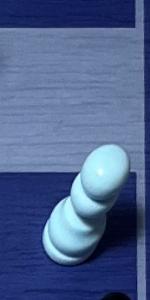
Label: Pawn_White